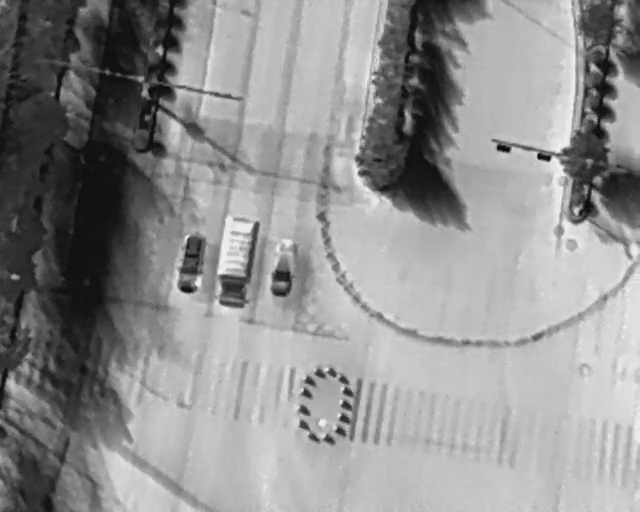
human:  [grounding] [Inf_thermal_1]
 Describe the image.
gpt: In the satellite image, there is  <ref>1 medium car </ref> <box>[[24, 48, 34, 53, 7]]</box> located at left,  <ref>1 medium car </ref> <box>[[39, 49, 48, 54, 7]]</box> located at center,  <ref>1 medium othervehicle </ref> <box>[[29, 47, 44, 54, 7]]</box> located at center.